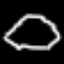
Label: octagon